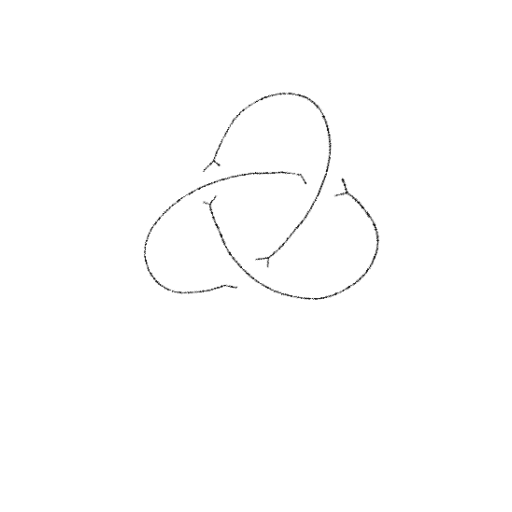
Crossing number: 3